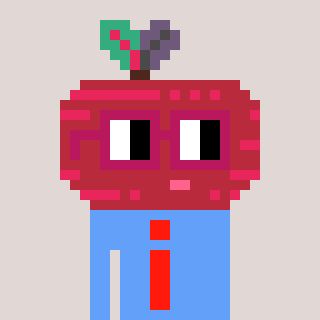
a pixel art character with square dark red glasses, a beet-shaped head and a blue-colored body on a warm background